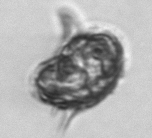
Label: Amylax